Field crop: maize
Growth stage: 2
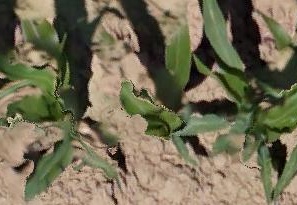
Species: maize